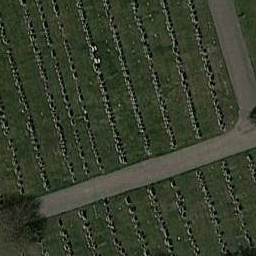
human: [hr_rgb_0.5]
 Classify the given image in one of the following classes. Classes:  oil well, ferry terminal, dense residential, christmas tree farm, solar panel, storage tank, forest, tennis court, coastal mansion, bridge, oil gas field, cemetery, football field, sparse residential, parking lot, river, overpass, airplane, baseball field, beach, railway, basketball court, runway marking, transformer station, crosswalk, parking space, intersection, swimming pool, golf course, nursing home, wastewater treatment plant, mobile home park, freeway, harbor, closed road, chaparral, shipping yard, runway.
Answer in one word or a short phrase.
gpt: cemetery